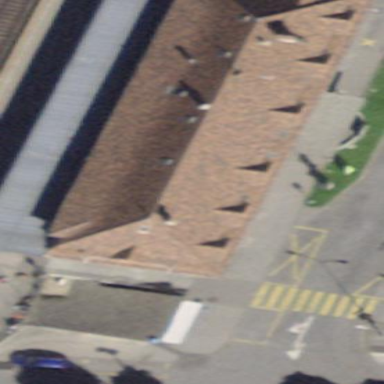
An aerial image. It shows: Train station building.